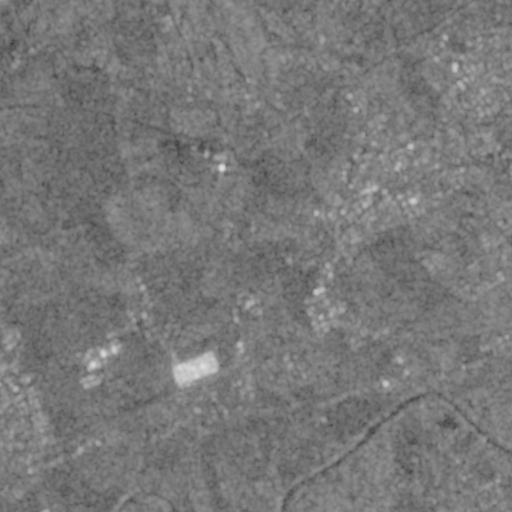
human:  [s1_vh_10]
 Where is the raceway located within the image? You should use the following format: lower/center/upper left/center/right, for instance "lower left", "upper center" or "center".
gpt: The raceway is located in the upper left of the image.
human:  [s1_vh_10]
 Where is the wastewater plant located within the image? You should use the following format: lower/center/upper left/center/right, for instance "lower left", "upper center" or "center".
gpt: The wastewater plant is located in the lower right of the image.
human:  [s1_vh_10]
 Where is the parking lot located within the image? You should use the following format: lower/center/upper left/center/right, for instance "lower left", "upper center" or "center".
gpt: There is no parking lot in the image.

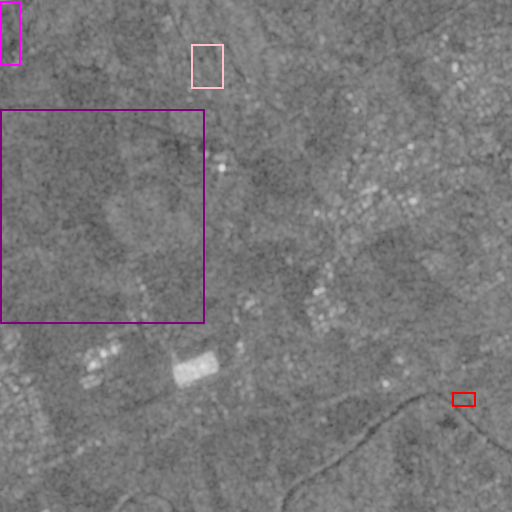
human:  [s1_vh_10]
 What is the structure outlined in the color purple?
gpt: The structure outlined in purple is a crop field.
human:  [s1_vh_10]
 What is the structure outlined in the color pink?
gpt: The structure outlined in pink is a park.
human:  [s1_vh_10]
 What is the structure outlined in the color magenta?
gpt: The structure outlined in magenta is a parking lot.
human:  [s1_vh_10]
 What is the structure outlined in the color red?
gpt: The structure outlined in red is a wastewater plant.
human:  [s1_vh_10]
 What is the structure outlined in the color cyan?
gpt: There is no cyan outline.